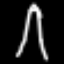
Label: The Eiffel Tower